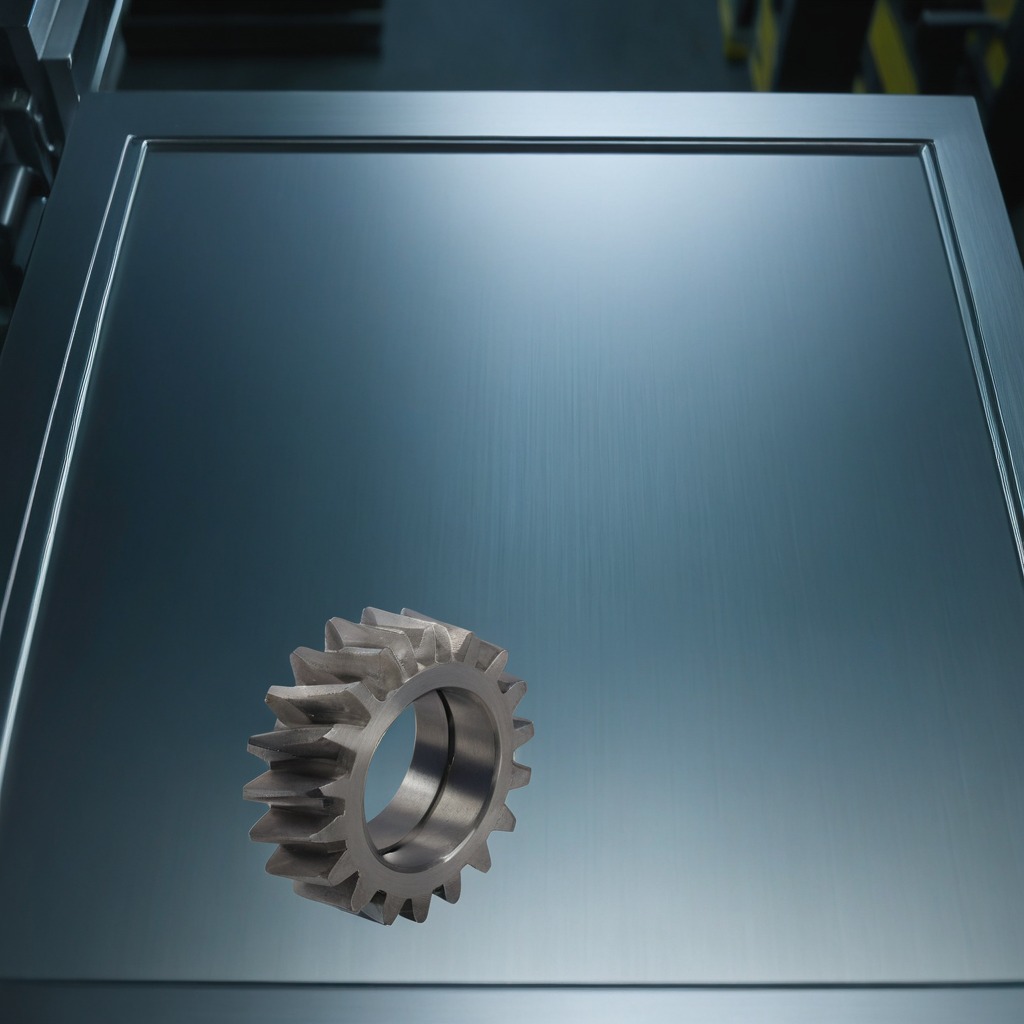
A steel gear with teeth is lying on the metal table.